Question: I am trying to plot this image:

using this code:
'''
img = mpimg.imread("image_name")
plt.figure()
plt.title("decrypted image")
imgplot = plt.imshow(img)
'''
and the result is this image:
<URL>
I tried switching the previous 'imshow' with this one:
'''
imgplot = plt.imshow(img, cmap='Greys')
'''
and the result is this image:
<URL>
How can I plot this original grey-scale image exactly how it looks?
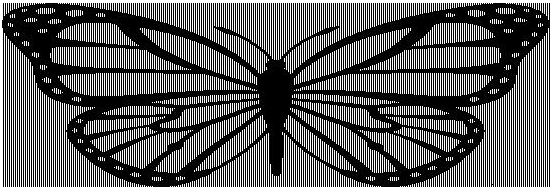
Answer: It turned out that I have to use "Greys_r" as the colormap instead of "Greys"